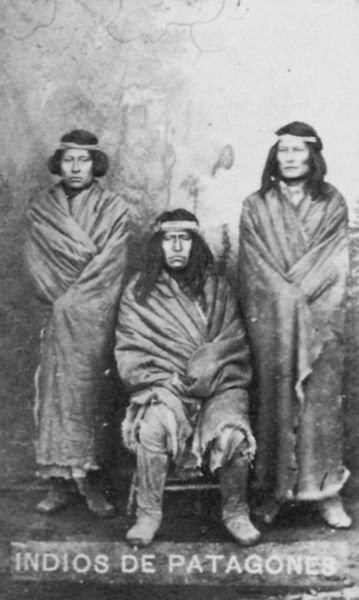
Titel: Cartes de visite mit Indios
Künstler: Argentinischer Photograph
Standort: New York
Institution: Sammlung Hack Hoffenberg
Schlagwörter: gruppe, mann, umhang, frauen, menschen, sitzen, frau, grau, haar, hell, hintergrund, licht, männer, schwarz, stuhl, weiss, blick, gesichter, jung, wand, arm, band, blicke, stehen, stirnband, bild, bildnis, portrait, porträt, gewand, haare, mantel, sitzend, stehend, drei, gewänder, locken, schrift, amerika, haarband, schemel, figuren, finster, faltenwurf, unscharf, foto, fotografie, photographie, posen, spanisch, porträts, schwarzweiss, beschriftung, mäntel, stiefel, photo, hubi, umhänge, bänder, textil, verhüllt, häuptling, lateinamerika, decken, indianer, inka, maya, südamerika, indio, indios, fotograpfie, stehen sitzen, mokassins, indigene, stirnbänder, itel, 3, häuptilng, mockasi, patagones, dfrau, patagonien, mokasin, wolldecken, kopfring, semolen, indioss